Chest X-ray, PA view. Patient: 40 years old, sex M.
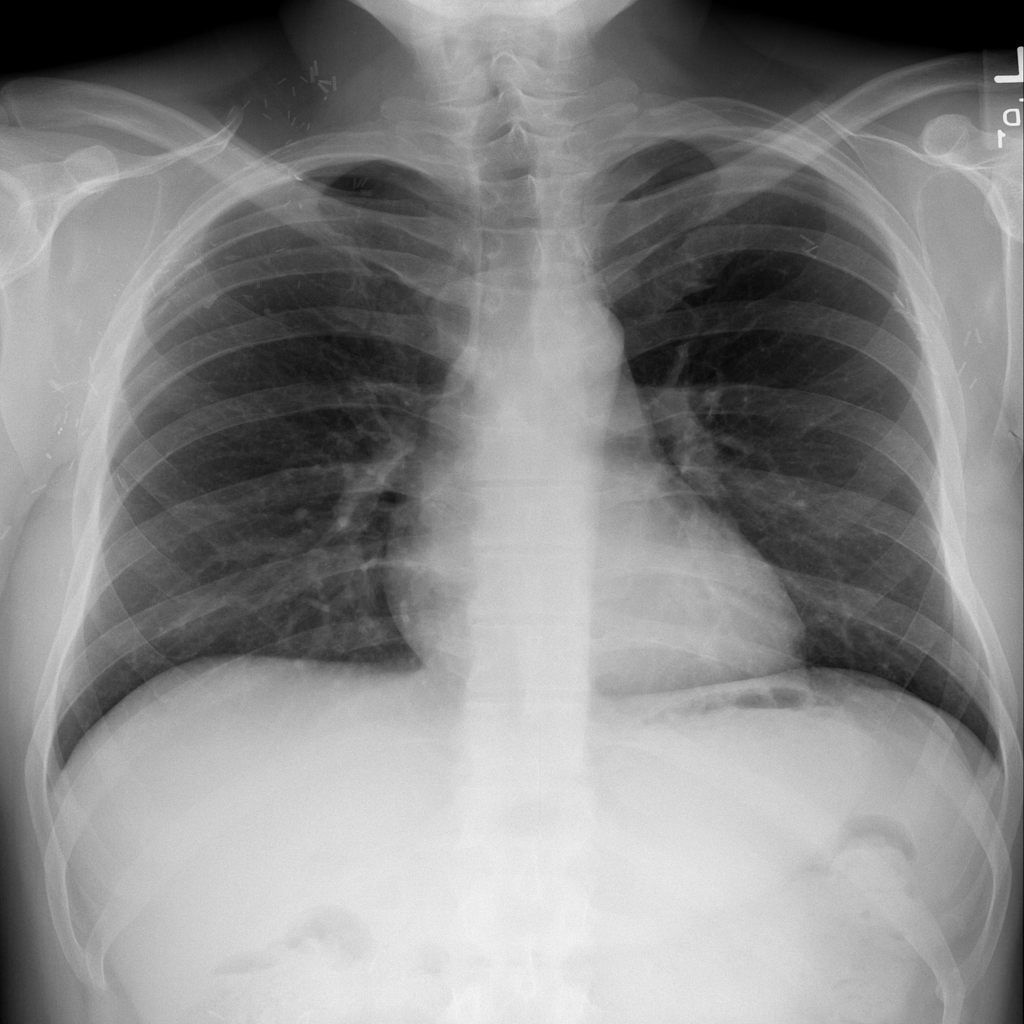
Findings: No Finding